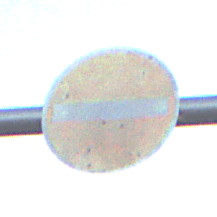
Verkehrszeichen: VerbotDerEinfahrt
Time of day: SunriseSunset
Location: Outdoor (Nature)
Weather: Clear
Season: NotSpecified
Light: Natural